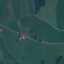
Land use / land cover: Pasture